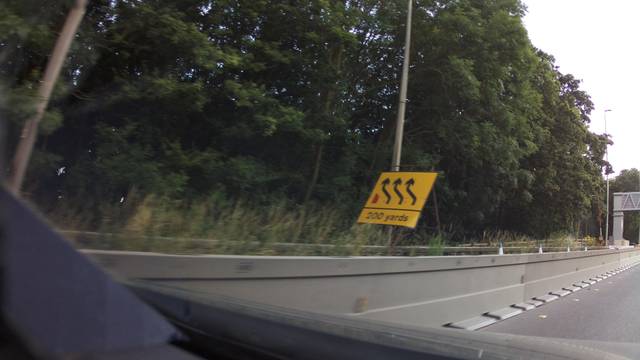
Region: United Kingdom
Coordinates: 52.409, -1.734